Aerial crown-view tile of a tropical tree (Barro Colorado Island, Panama), acquired 20250818:
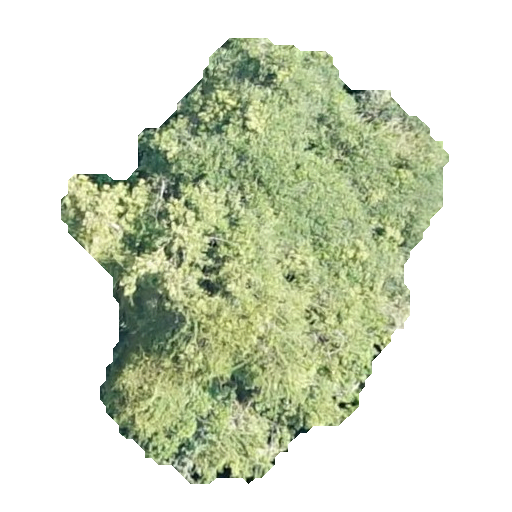
Species: Prioria copaifera
GBIF accepted scientific name: Prioria copaifera
Crown area: 158.569 m²